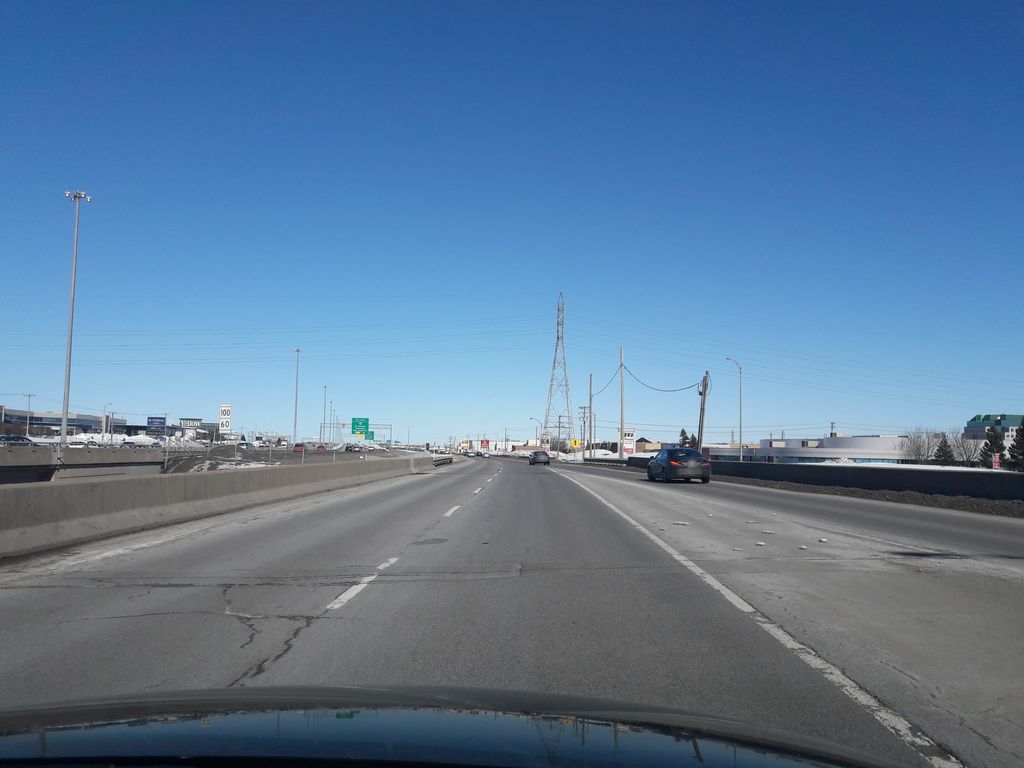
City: montreal